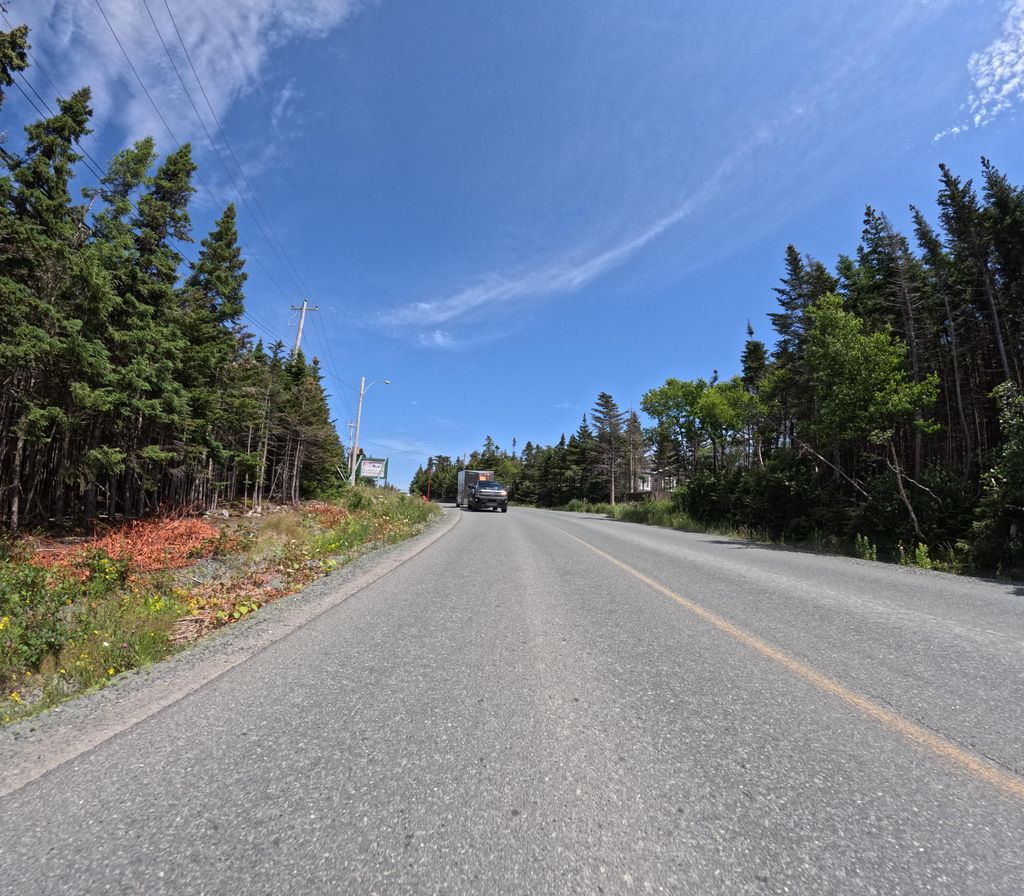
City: st_johns